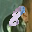
Label: 8